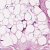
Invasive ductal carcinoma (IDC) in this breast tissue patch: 0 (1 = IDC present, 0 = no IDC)